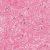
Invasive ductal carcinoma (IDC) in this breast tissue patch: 0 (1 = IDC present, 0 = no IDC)